Chest X-ray:
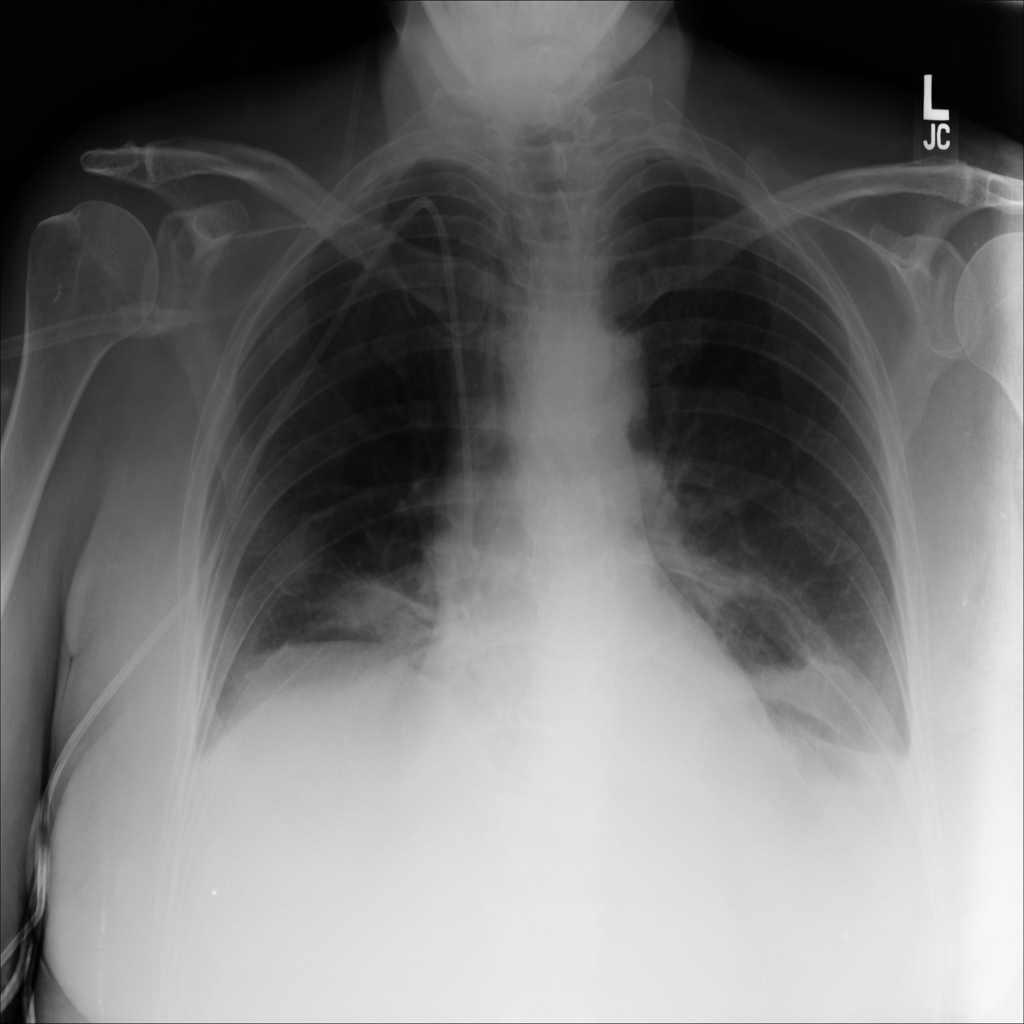
Findings: Consolidation, Effusion
No abnormal finding: no